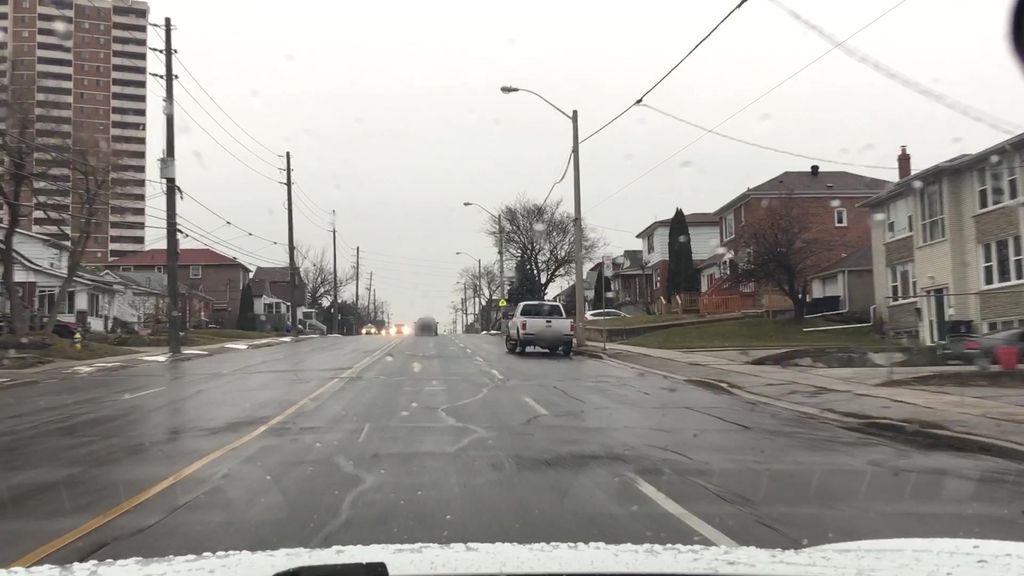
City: toronto